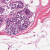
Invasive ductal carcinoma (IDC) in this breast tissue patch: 0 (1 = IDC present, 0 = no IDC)